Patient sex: F
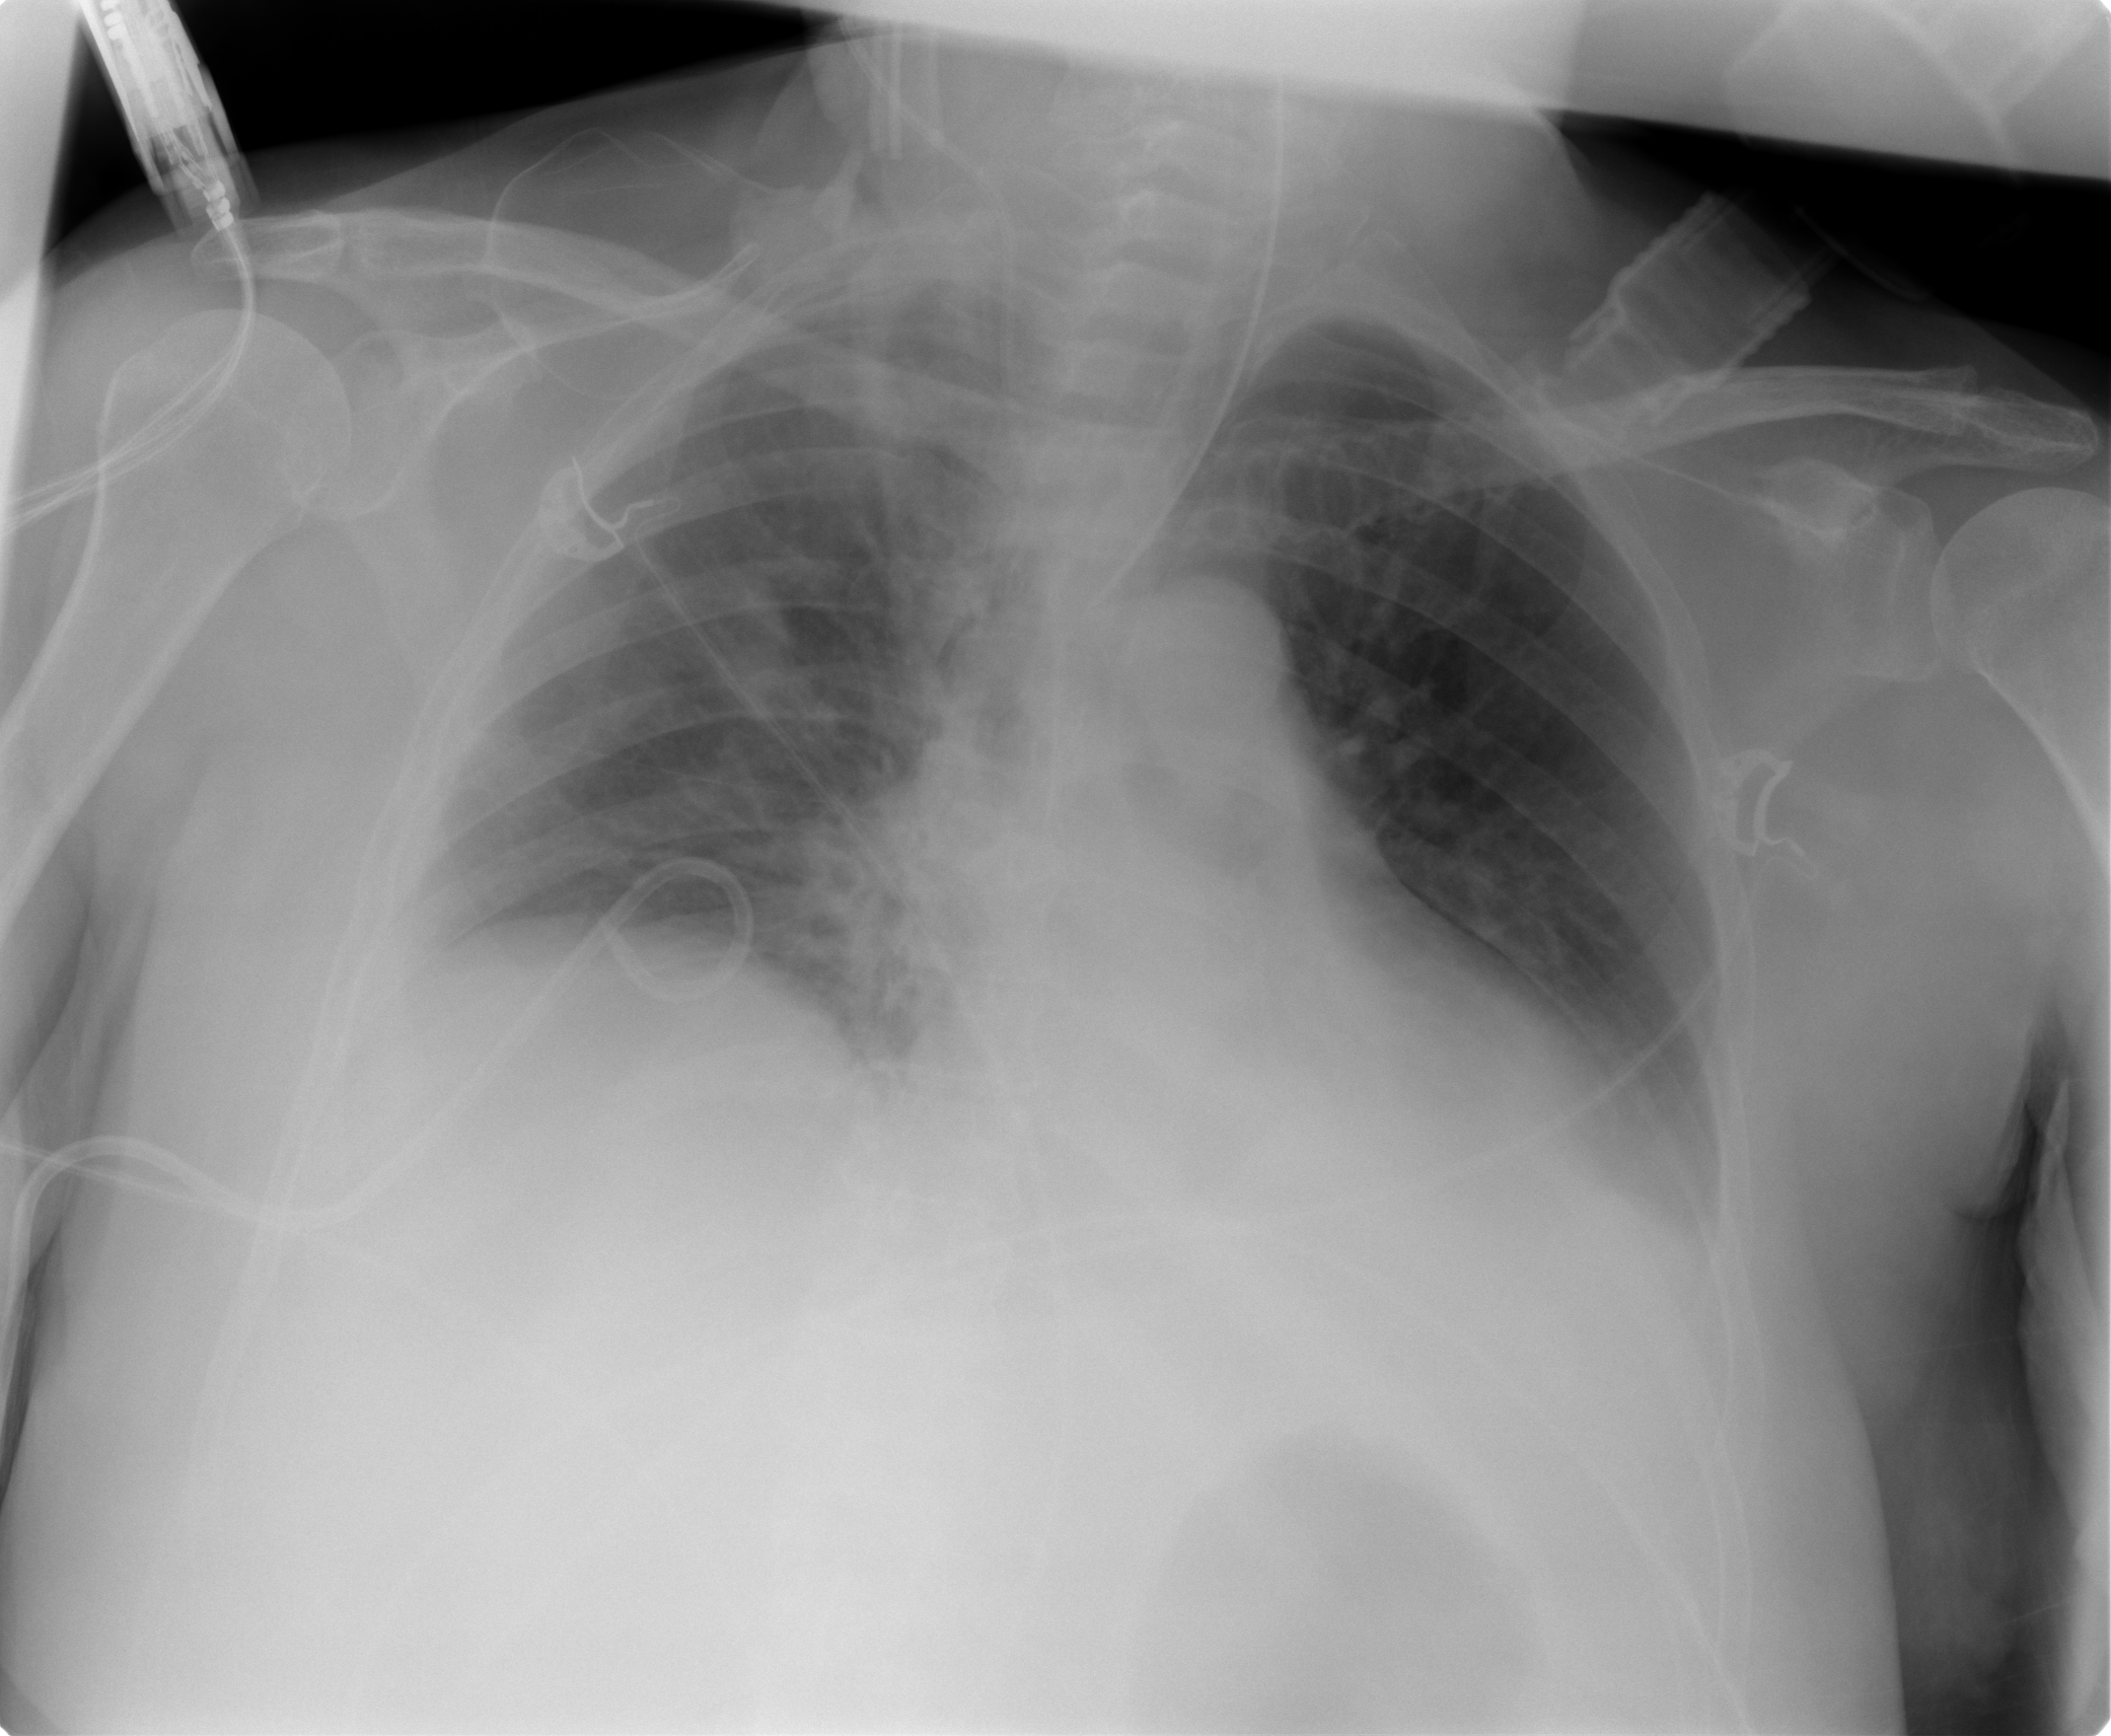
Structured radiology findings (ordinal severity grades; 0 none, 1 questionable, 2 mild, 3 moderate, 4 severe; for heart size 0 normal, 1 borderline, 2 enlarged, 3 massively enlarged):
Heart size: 0
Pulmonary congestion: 1
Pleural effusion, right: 2
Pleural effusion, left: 2
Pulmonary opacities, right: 2
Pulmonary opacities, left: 0
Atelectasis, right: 2
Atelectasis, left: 2